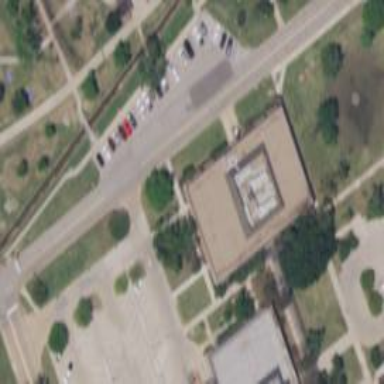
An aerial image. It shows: Public building.